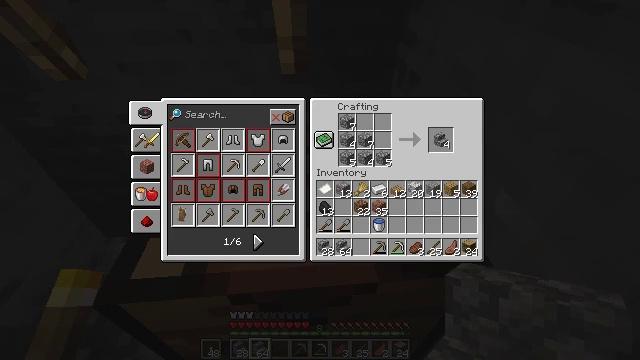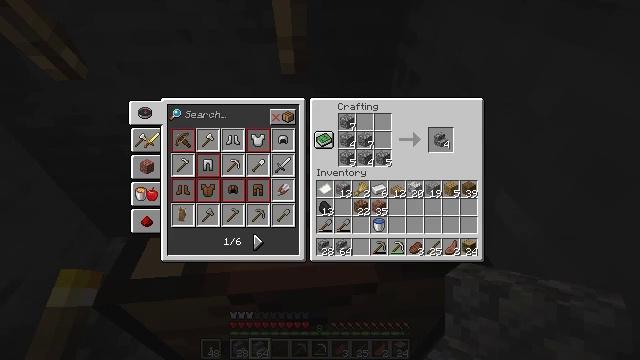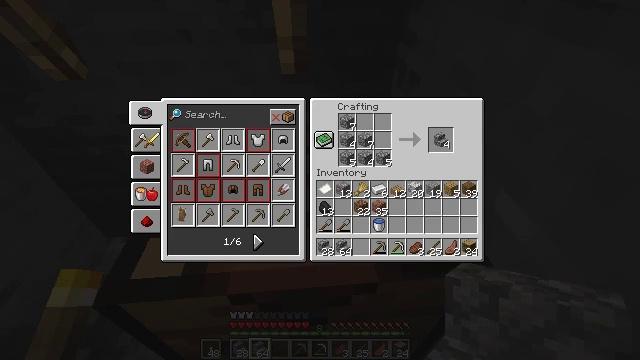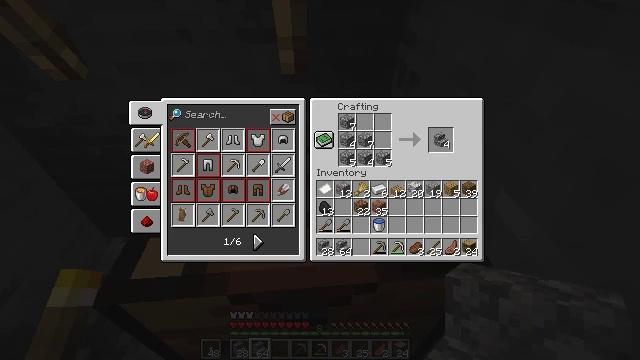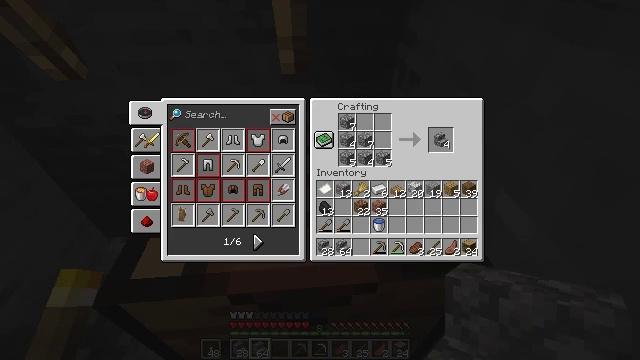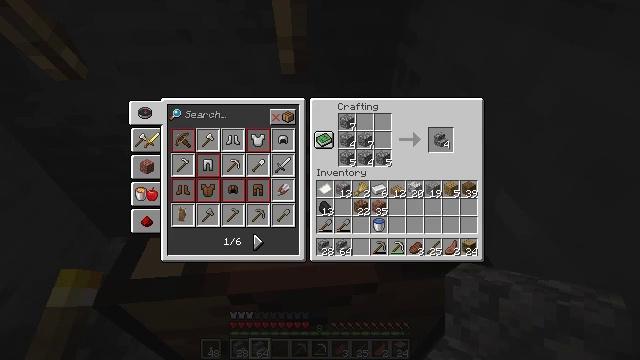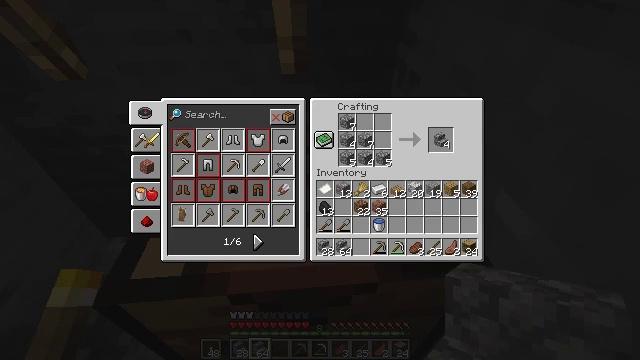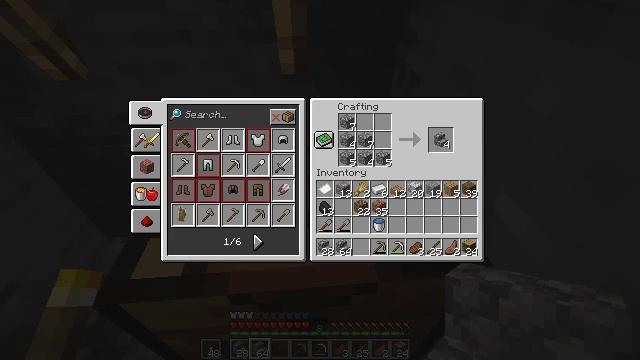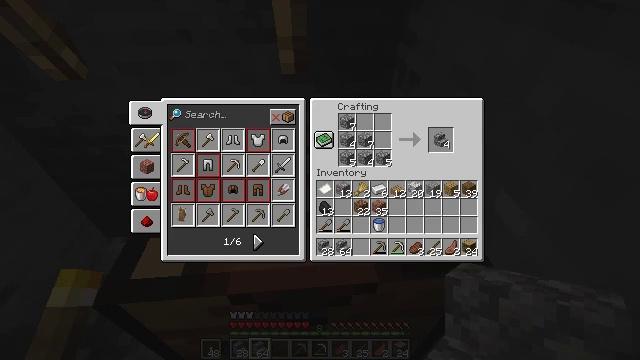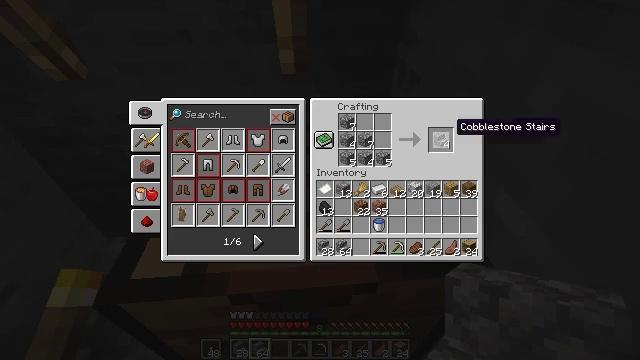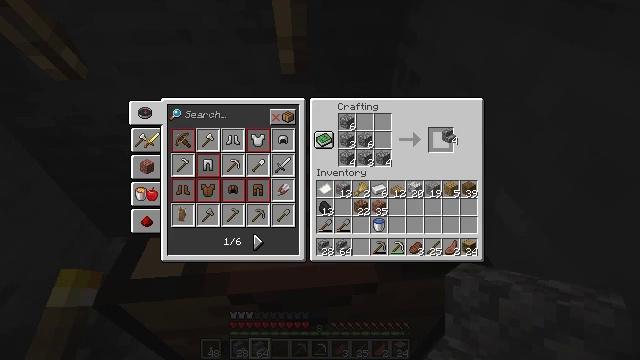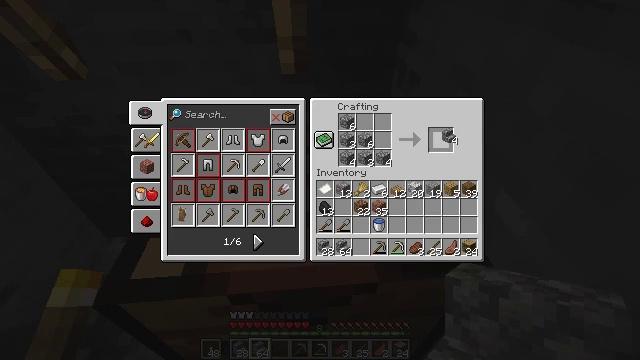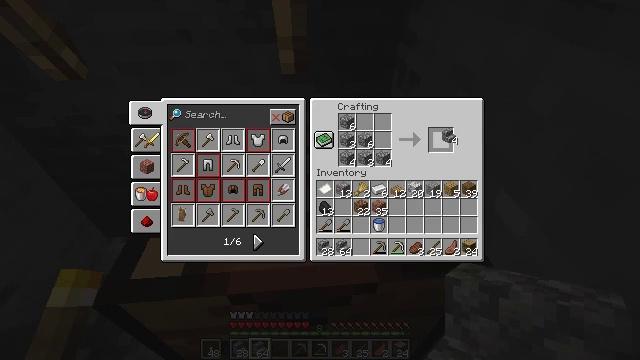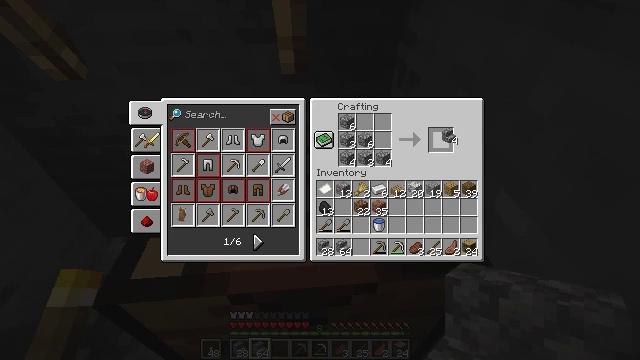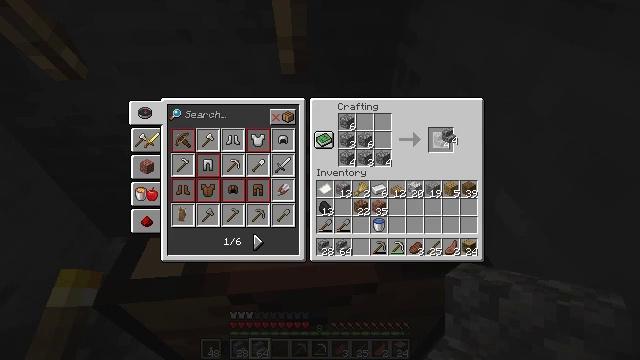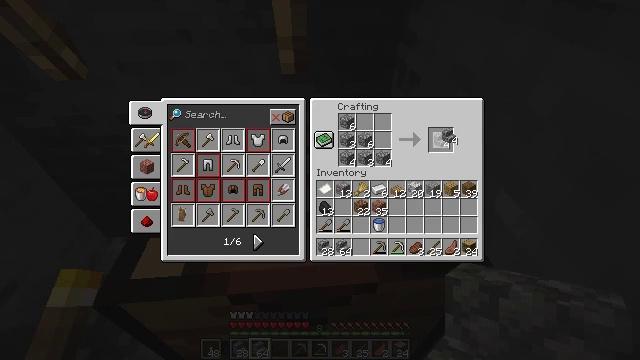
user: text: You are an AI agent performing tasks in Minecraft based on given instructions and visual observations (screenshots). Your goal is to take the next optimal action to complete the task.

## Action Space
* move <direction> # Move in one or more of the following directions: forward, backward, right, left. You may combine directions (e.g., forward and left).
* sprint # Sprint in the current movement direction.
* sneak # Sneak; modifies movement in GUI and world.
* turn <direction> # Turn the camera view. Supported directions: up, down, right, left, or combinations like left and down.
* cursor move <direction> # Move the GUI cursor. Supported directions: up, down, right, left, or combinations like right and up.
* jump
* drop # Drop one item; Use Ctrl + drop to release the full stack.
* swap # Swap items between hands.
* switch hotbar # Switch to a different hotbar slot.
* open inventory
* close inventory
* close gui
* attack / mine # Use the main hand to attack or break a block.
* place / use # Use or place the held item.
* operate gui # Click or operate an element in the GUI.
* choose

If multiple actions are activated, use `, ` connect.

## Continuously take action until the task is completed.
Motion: motion action
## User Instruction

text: Create cobblestone stairs at the crafting table.
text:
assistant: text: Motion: no_op
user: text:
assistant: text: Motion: operate gui
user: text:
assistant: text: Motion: operate gui
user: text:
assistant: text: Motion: no_op
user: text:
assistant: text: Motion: no_op
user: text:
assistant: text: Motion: no_op
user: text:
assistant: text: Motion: no_op
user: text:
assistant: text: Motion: no_op
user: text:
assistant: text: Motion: no_op
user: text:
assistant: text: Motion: operate gui
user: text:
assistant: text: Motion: operate gui
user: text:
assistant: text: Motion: operate gui
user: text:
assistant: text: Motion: no_op
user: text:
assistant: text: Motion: operate gui
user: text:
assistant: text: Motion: operate gui
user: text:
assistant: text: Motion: operate gui
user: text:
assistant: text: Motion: no_op
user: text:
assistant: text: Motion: operate gui
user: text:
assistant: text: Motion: operate gui
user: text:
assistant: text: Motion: no_op
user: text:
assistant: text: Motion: operate gui
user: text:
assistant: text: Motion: operate gui
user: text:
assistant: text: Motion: operate gui
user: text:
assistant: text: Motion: no_op
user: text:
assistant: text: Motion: operate gui
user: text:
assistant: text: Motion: operate gui
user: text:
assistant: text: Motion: no_op
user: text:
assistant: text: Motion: operate gui
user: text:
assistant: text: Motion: operate gui